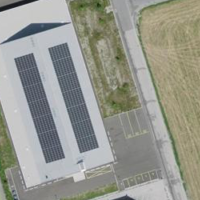
EUNIS habitat code: 54
Species observed at this site:
Salvia pratensis